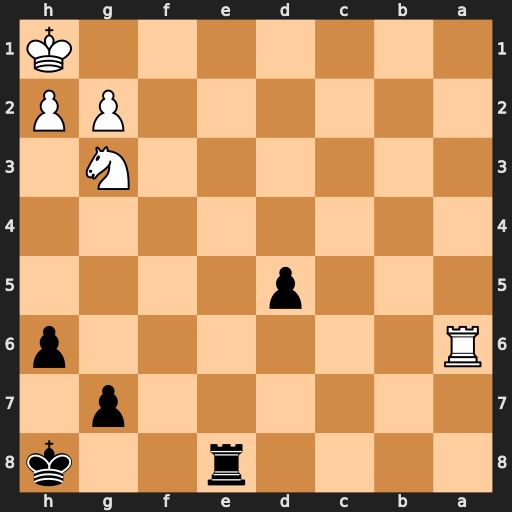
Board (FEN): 4r2k/6p1/R6p/3p4/8/6N1/6PP/7K
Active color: b
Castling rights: -
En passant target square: -
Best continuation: Re1+ Nf1 Rxf1#